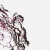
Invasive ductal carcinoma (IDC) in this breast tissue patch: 0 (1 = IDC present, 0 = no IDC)